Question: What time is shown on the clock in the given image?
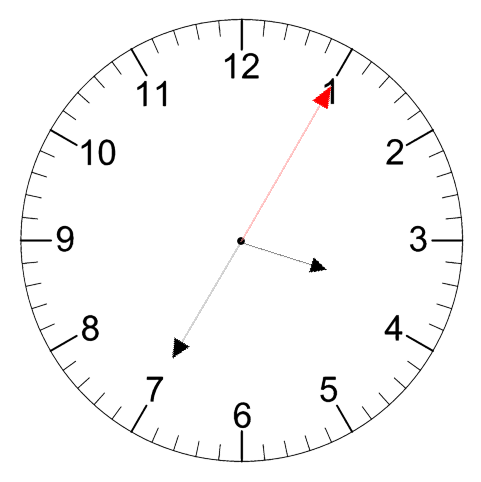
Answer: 03:35:05